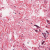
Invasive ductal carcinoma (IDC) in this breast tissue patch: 0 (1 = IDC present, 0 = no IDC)